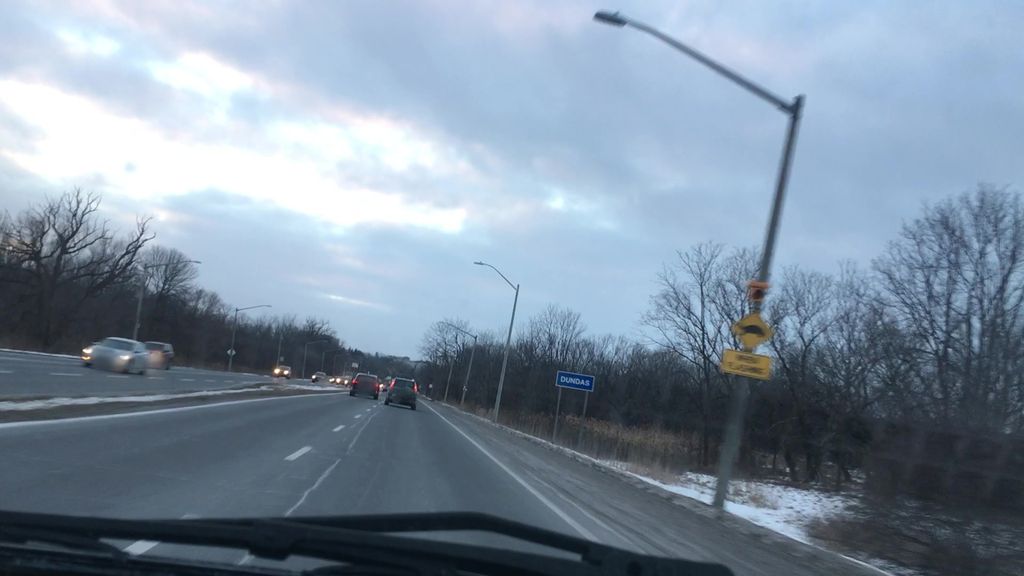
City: hamilton